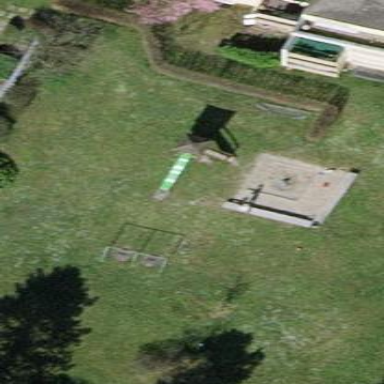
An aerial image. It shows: Playground area for leisure activities on the land.